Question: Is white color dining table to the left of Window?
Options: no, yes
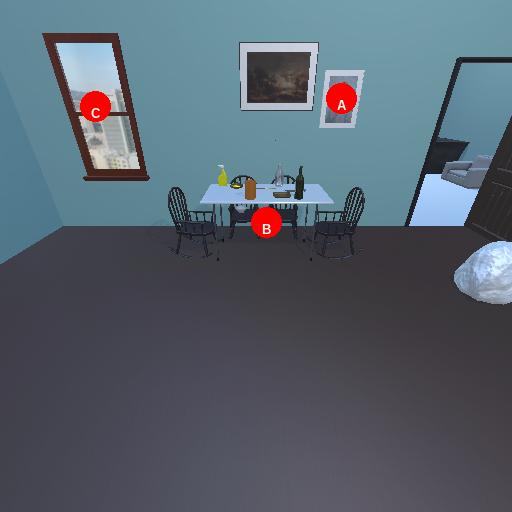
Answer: no